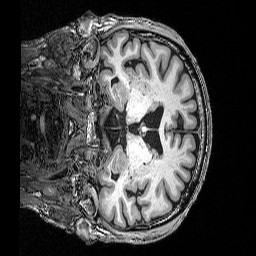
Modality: T1w
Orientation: coronal
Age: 66
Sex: male
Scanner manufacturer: siemens
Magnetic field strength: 3 T
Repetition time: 2.53 s
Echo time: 0.0035 s